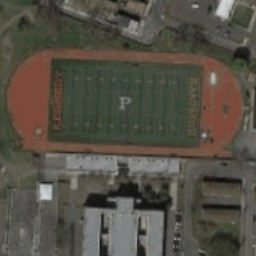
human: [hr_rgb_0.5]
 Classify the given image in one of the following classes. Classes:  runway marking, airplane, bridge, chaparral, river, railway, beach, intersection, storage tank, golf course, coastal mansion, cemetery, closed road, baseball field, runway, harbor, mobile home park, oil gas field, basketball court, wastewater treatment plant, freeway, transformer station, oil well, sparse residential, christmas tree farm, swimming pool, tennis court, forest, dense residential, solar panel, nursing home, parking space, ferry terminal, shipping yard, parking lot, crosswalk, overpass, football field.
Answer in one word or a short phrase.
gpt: football field